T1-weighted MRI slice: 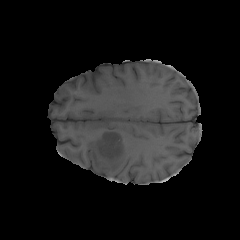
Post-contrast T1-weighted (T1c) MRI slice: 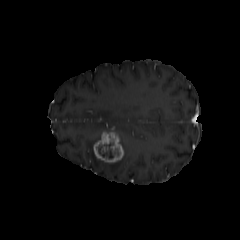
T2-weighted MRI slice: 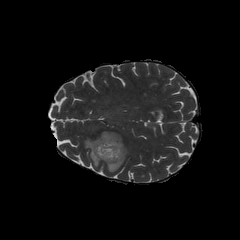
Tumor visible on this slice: yes